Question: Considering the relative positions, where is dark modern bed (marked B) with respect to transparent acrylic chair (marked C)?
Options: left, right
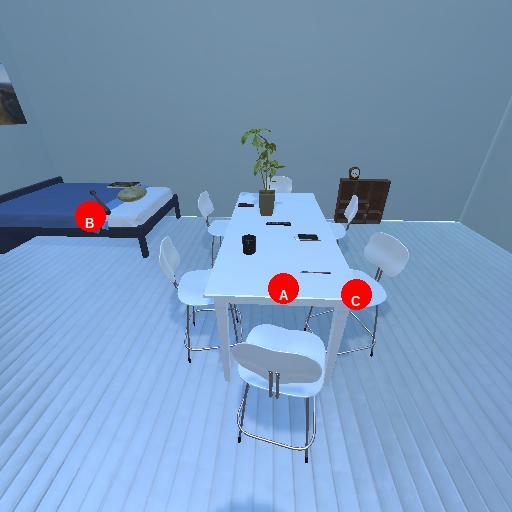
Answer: left